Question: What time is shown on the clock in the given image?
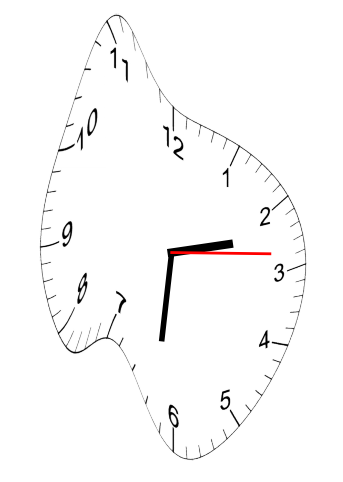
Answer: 02:31:14